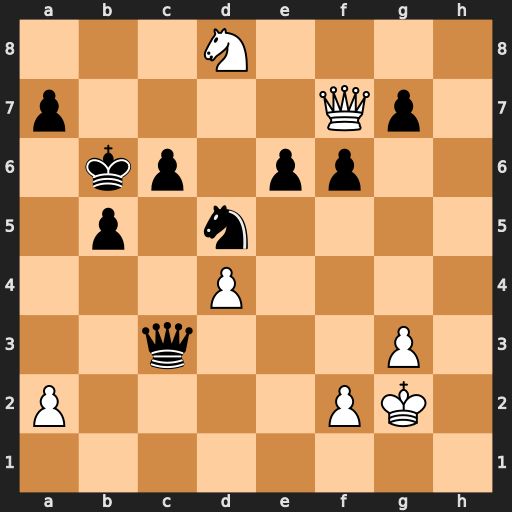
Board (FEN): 3N4/p4Qp1/1kp1pp2/1p1n4/3P4/2q3P1/P4PK1/8
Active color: w
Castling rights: -
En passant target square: -
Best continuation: Qb7+ Ka5 Nxc6+ Qxc6 Qxc6